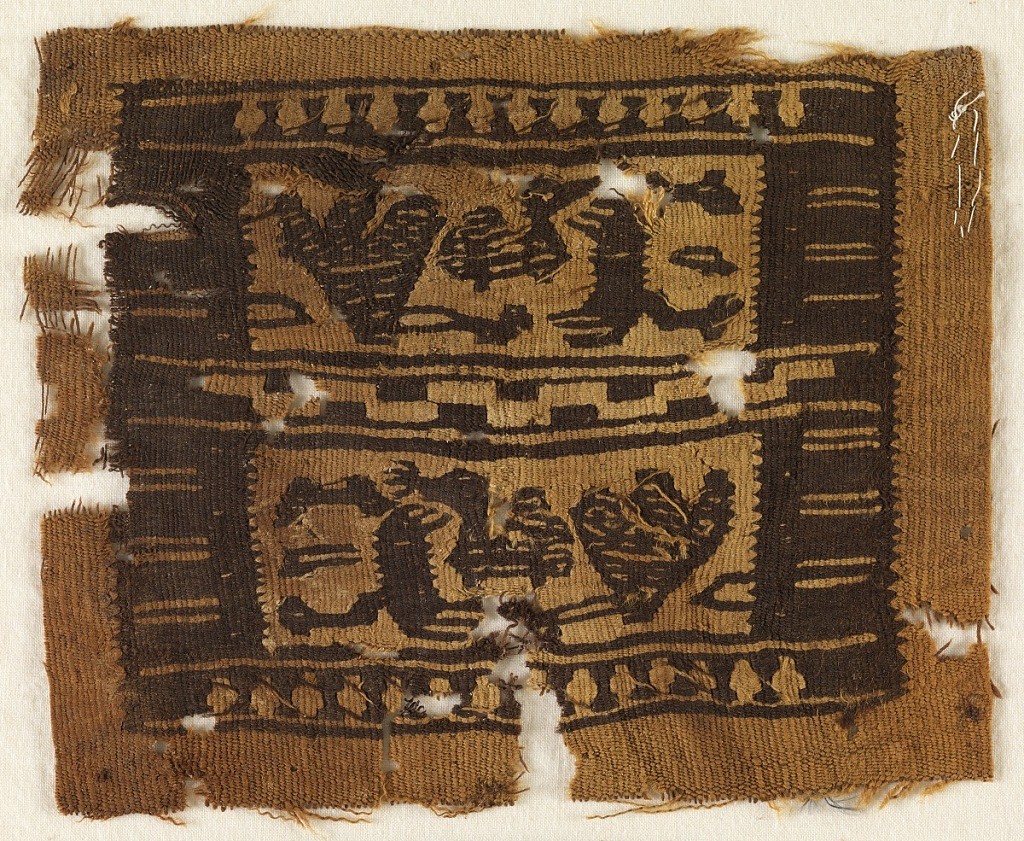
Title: Fragment
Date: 6th century
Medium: linen, wool Technique: plain weave with discontinuous wefts (tapestry)
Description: Coptic textile fragment. Woven linen and wool showing animal and bird figures within a graphic border.